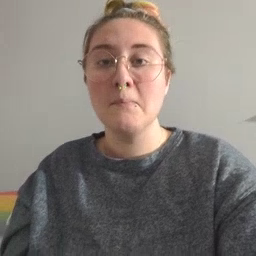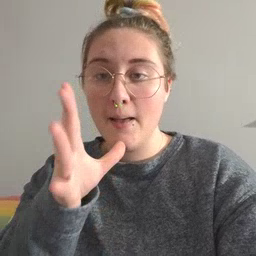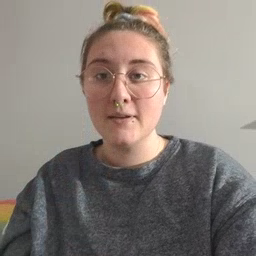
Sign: mom